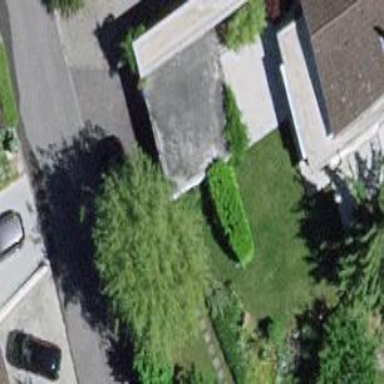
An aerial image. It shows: Garage.